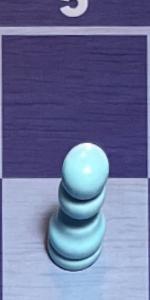
Label: Pawn_White